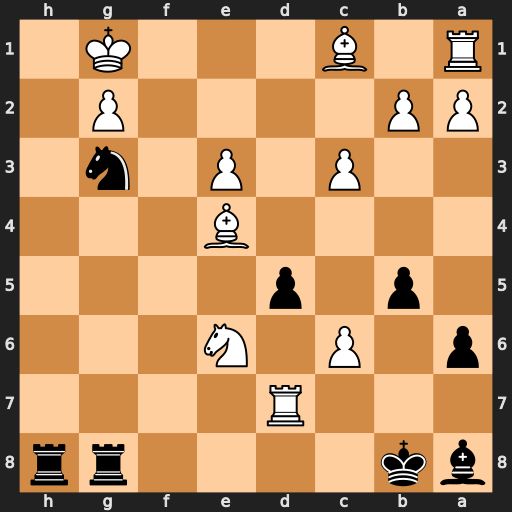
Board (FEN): bk4rr/3R4/p1P1N3/1p1p4/4B3/2P1P1n1/PP4P1/R1B3K1
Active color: b
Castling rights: -
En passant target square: -
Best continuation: Rh1+ Kf2 Rf1#